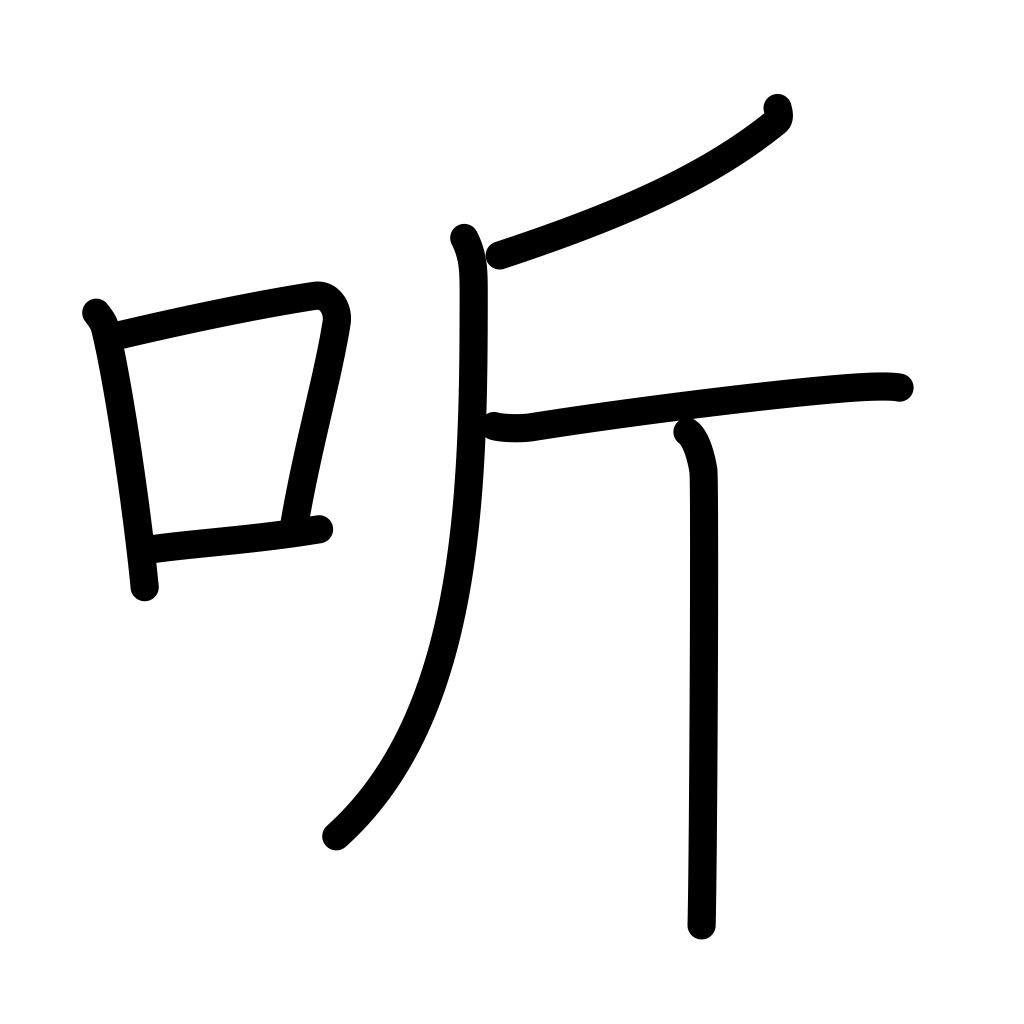
Meaning: open-mouthed laughter, listen to